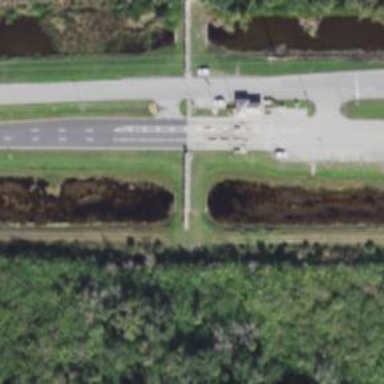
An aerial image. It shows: Asphalt road that is secondary expressway.